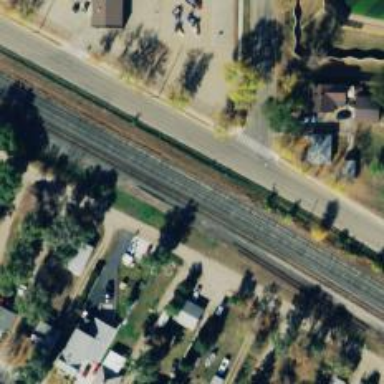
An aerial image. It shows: Railway siding for service.